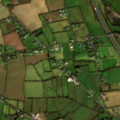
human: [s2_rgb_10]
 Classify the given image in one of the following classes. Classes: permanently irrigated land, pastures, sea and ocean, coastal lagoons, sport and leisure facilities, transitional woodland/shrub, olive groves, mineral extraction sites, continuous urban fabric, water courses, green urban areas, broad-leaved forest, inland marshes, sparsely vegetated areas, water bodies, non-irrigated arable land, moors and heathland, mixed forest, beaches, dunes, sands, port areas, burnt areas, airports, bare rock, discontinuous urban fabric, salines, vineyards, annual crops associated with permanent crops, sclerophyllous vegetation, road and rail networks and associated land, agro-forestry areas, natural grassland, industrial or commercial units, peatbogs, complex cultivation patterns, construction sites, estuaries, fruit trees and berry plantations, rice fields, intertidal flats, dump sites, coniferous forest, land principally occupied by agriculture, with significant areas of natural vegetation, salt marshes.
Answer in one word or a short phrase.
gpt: road and rail networks and associated land, non-irrigated arable land, pastures, complex cultivation patterns